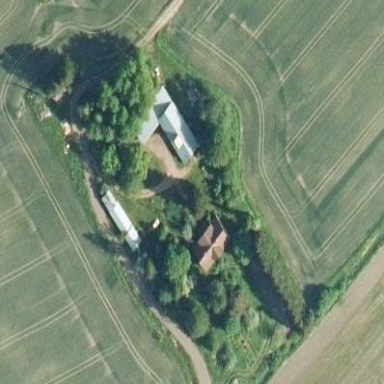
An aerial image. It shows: Farmyard area.